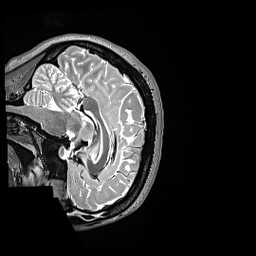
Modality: T2w
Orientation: sagittal
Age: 34
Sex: female
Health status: ill
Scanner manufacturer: siemens
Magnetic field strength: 3 T
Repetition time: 3.2 s
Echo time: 0.564 s